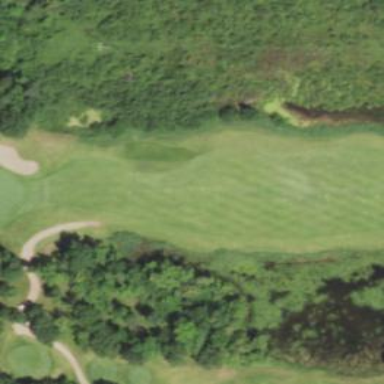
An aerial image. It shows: Golf fairway surrounded by grass.